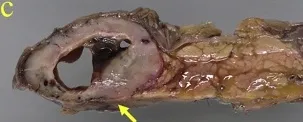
(b) Arrow indicates the scar after endoscopic hemostasis using clips.
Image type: pathology (congo_red)